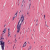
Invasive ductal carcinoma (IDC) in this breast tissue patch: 0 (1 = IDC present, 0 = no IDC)